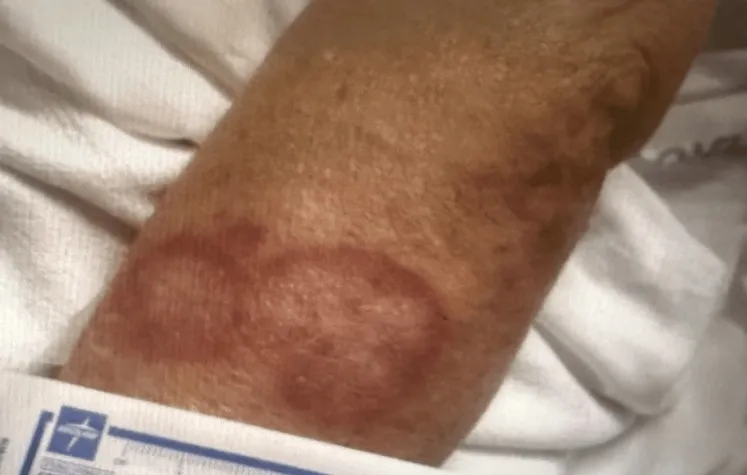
Discoid, erythematous, non-itchy patch distal to the right elbow.
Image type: medical_photograph (skin_photograph)